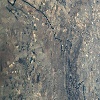
Label: land